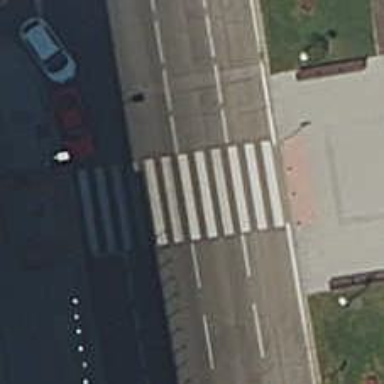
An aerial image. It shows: Uncontrolled zebra crossing on the road.